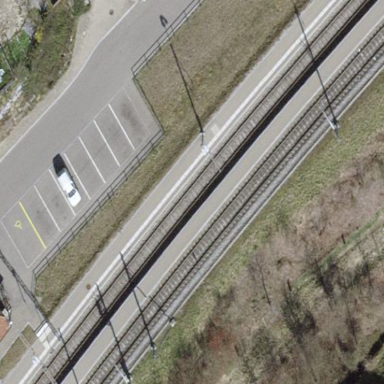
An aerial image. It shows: Asphalt platform for public transport and railway.